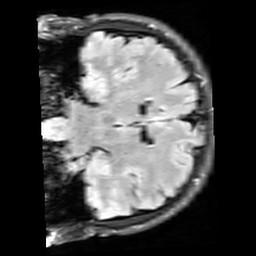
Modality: FLAIR
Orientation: coronal
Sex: male
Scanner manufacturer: siemens
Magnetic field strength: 3 T
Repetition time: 10 s
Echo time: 0.09 s